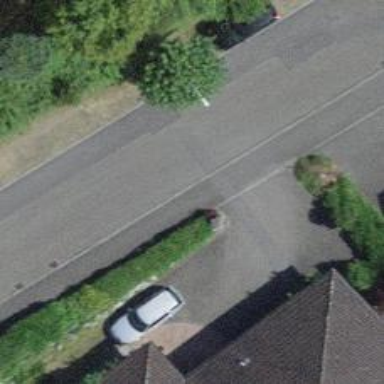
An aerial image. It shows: Footway along the road.